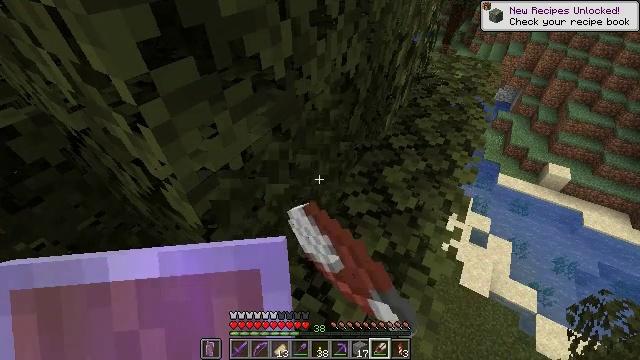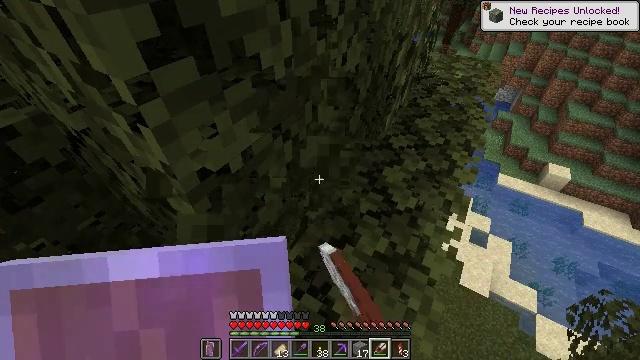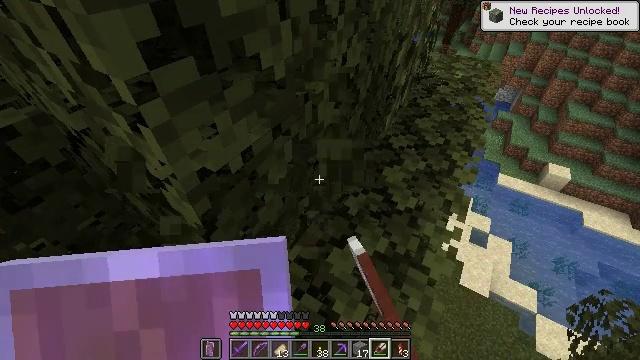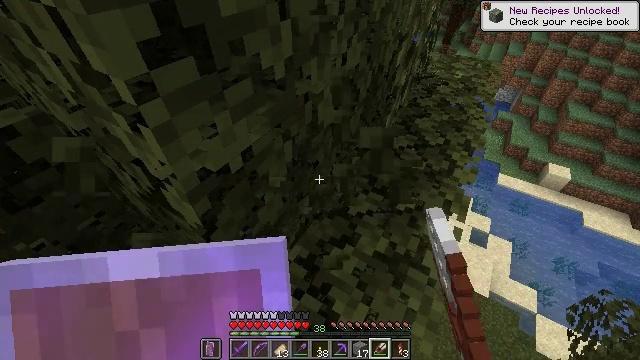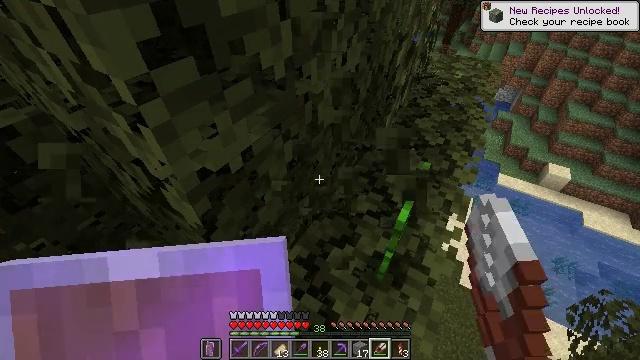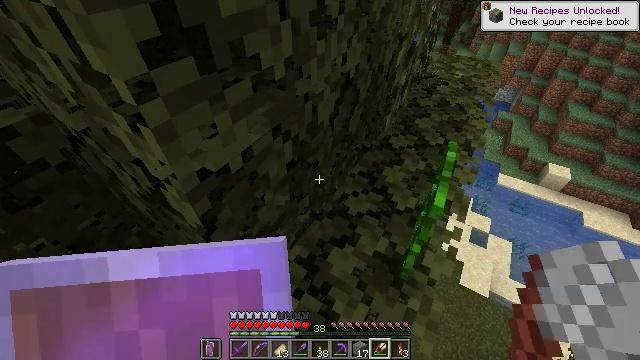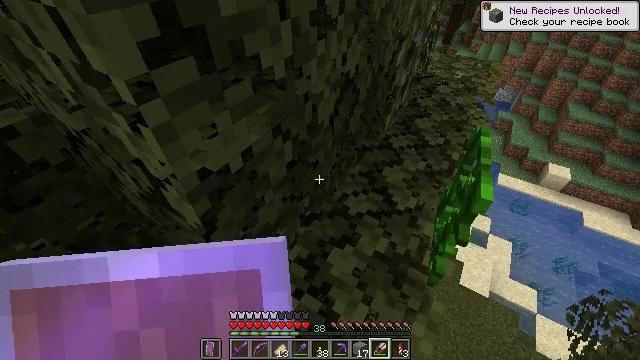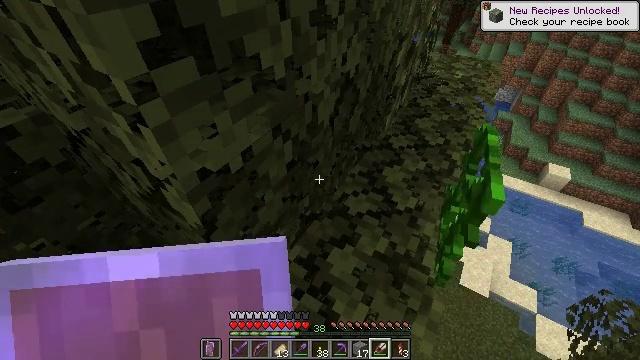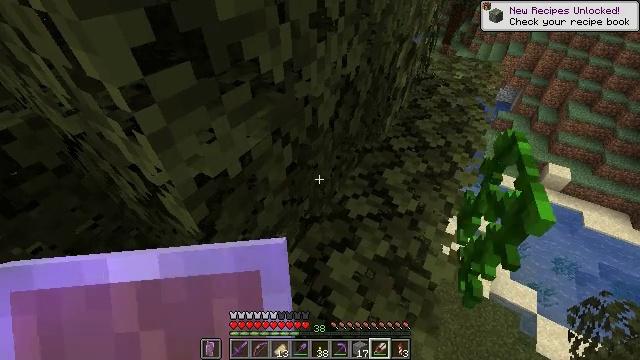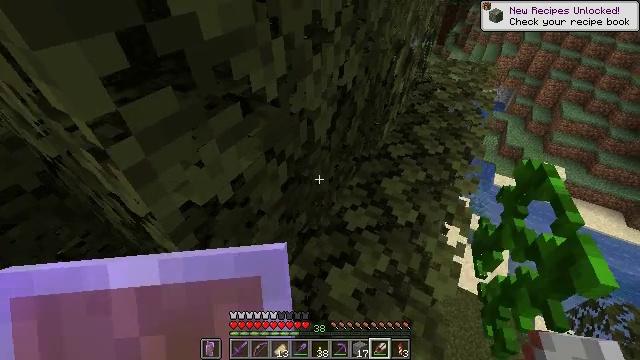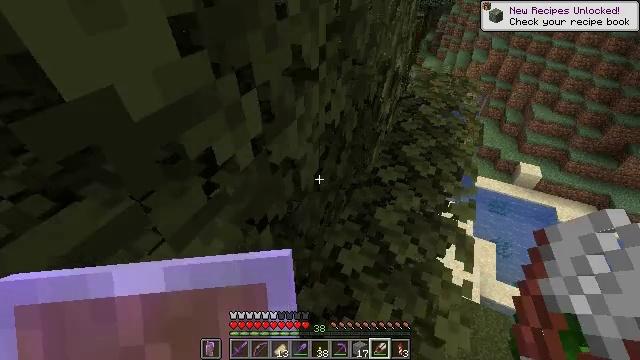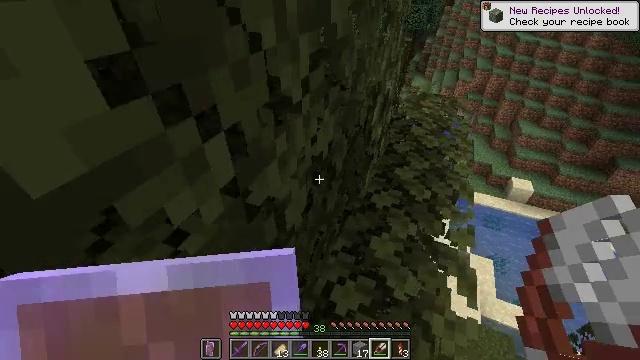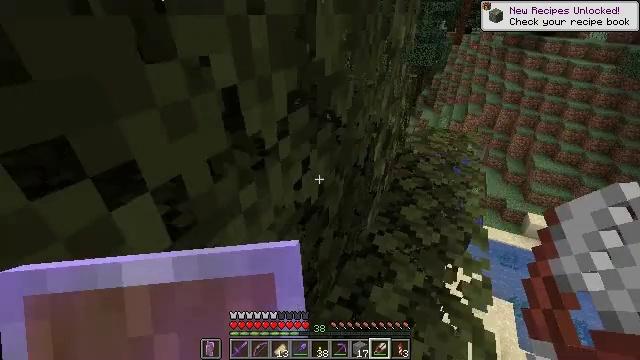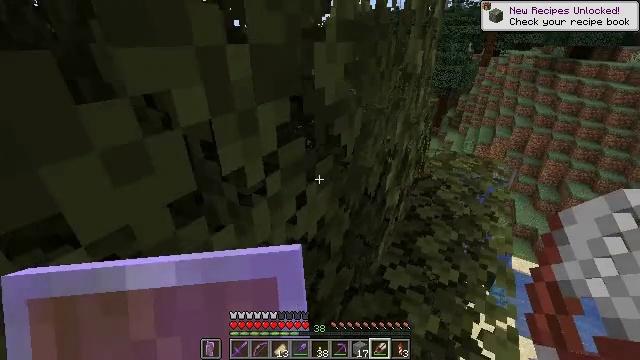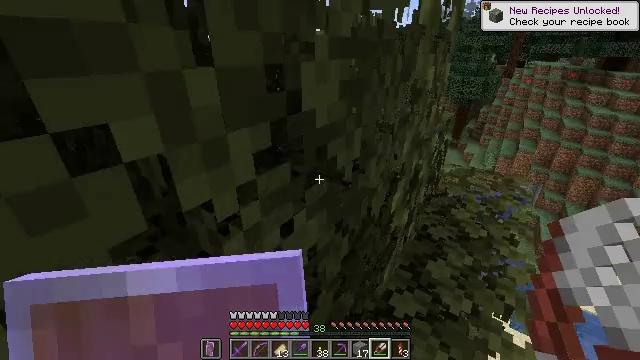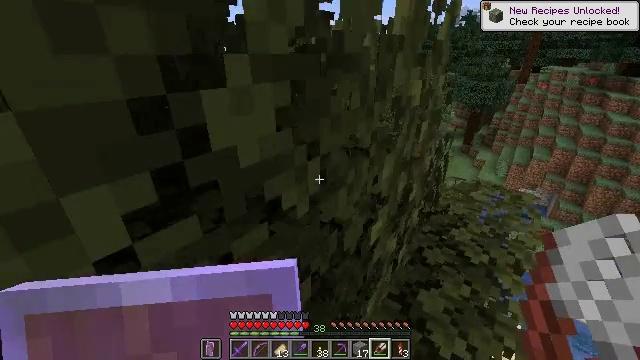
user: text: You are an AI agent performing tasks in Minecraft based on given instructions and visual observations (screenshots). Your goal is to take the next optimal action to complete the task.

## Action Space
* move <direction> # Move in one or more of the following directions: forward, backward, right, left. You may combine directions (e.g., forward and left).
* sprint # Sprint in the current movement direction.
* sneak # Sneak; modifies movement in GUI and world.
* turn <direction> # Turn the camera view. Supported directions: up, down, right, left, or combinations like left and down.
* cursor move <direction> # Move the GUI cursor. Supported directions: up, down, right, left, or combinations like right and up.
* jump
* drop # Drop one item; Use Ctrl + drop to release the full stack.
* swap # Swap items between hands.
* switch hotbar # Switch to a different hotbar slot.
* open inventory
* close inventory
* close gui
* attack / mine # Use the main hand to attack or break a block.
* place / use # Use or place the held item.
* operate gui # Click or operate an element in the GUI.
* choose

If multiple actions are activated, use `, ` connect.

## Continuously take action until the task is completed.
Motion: motion action
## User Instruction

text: Remove and gather vines.
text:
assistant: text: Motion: attack / mine
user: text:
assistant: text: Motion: no_op
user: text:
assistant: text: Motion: no_op
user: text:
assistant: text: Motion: no_op
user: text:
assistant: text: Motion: no_op
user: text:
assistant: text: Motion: no_op
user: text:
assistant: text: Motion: no_op
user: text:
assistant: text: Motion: move forward
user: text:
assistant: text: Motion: move forward, turn right
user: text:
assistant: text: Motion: move forward, turn right and up
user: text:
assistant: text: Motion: move forward and move right, turn right and up
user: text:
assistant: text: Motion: move forward and move right, turn left and up
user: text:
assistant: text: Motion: move forward and move right, turn left and up
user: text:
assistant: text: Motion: move forward and move right, turn left and up
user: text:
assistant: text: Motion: move forward and move right, turn left
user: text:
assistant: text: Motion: move forward and move right, turn left
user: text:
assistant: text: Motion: move forward, turn left
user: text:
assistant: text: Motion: move forward, turn left and up
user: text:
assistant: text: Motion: no_op
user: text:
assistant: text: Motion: no_op
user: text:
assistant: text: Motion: no_op
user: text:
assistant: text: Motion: no_op
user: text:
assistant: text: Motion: no_op
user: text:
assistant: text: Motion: no_op
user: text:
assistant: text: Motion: no_op
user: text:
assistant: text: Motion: turn right
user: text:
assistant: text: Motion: turn right and up
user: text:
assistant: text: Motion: no_op
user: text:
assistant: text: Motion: attack / mine
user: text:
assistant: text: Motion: attack / mine